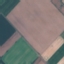
Land use / land cover: AnnualCrop